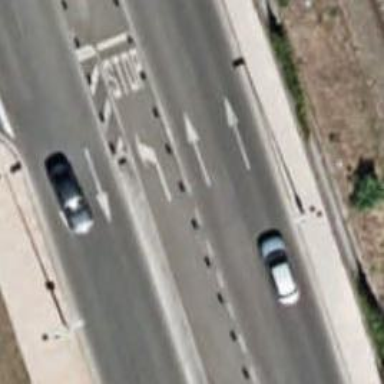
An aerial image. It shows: Bollard barrier.